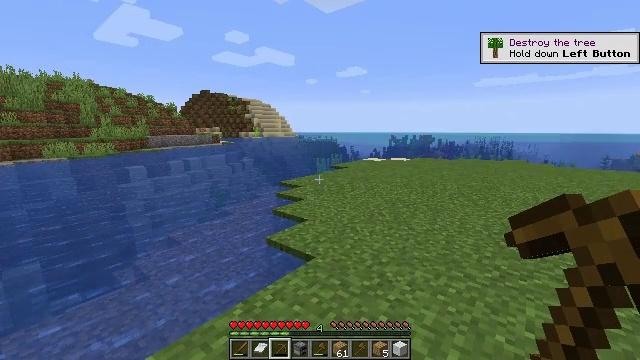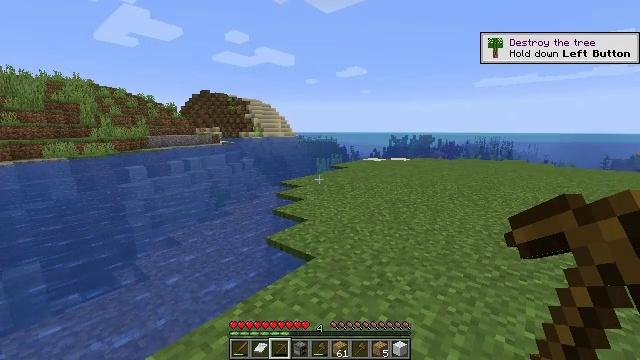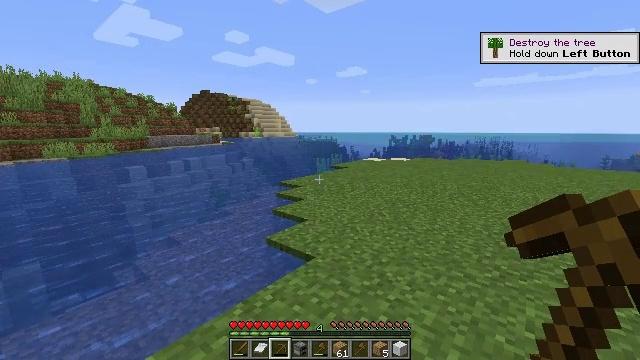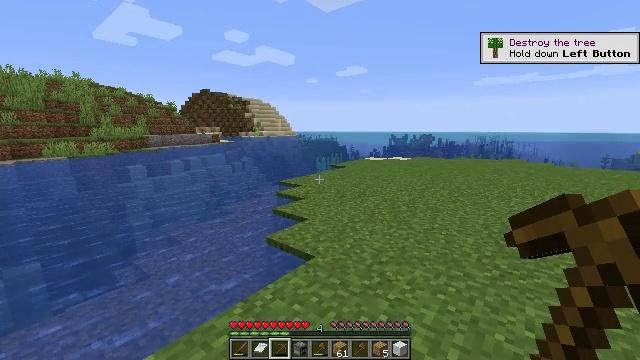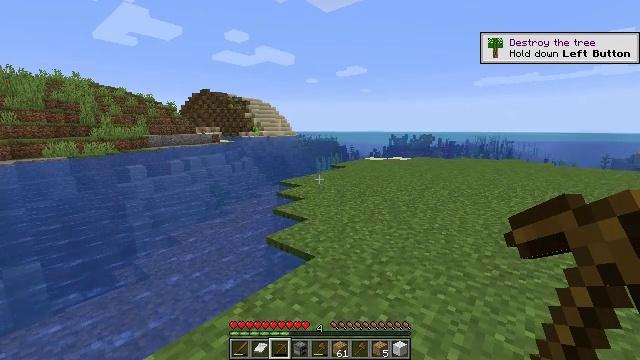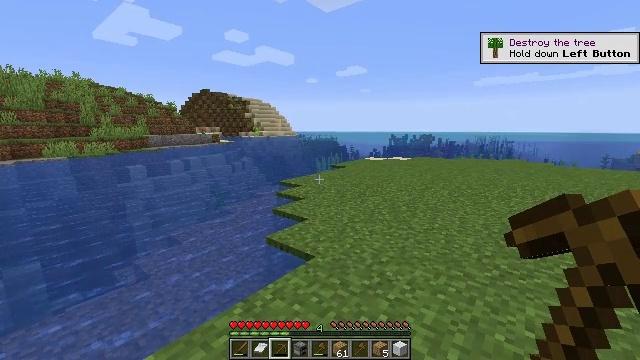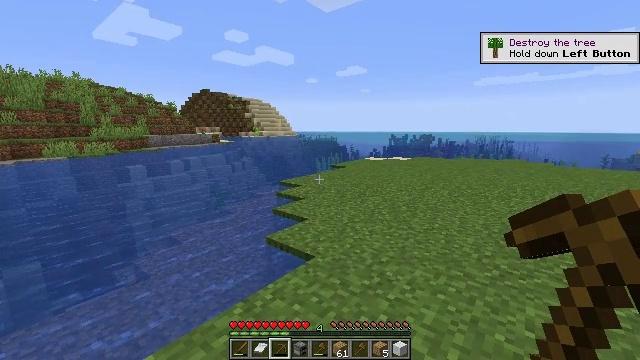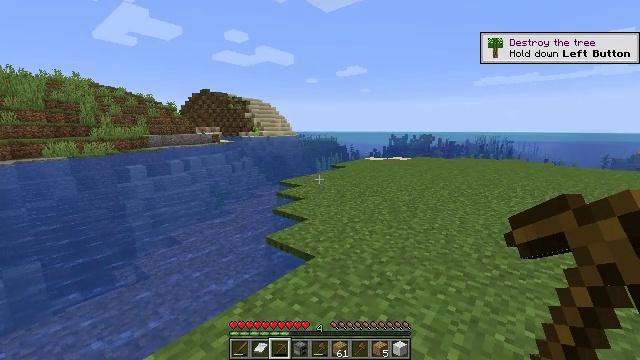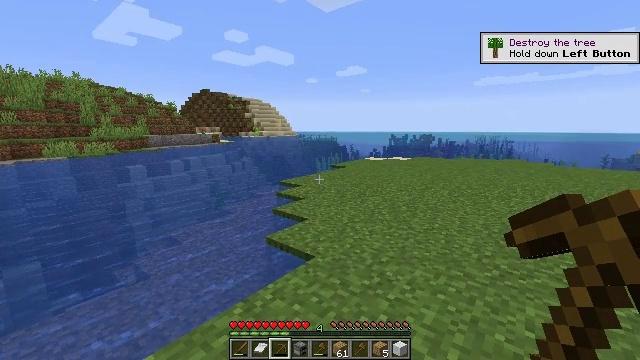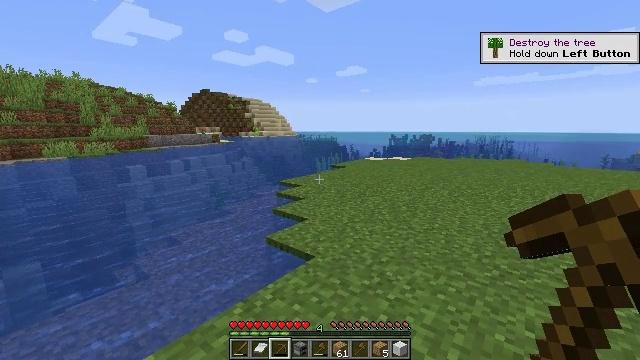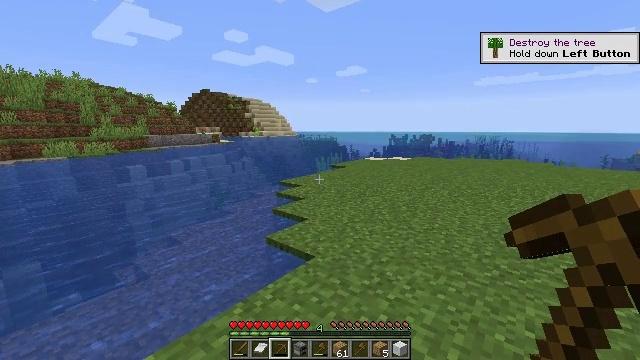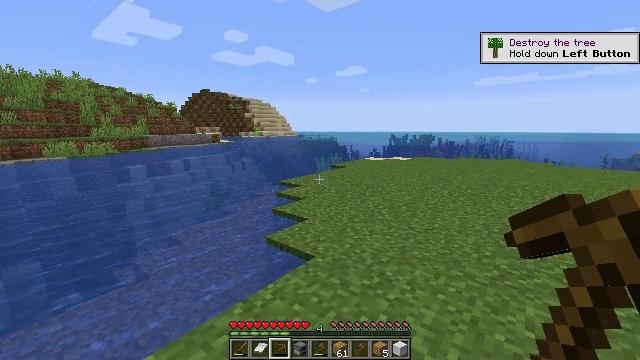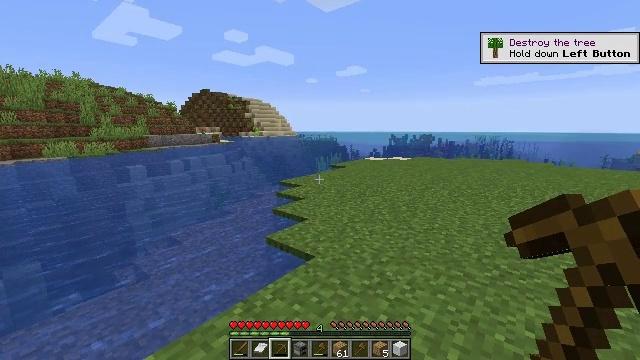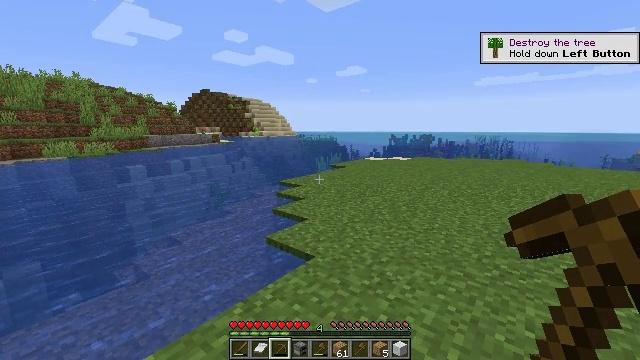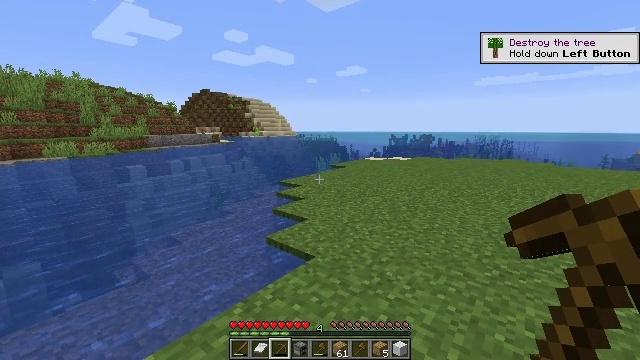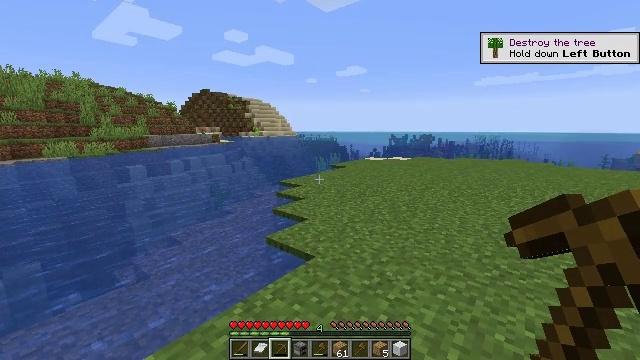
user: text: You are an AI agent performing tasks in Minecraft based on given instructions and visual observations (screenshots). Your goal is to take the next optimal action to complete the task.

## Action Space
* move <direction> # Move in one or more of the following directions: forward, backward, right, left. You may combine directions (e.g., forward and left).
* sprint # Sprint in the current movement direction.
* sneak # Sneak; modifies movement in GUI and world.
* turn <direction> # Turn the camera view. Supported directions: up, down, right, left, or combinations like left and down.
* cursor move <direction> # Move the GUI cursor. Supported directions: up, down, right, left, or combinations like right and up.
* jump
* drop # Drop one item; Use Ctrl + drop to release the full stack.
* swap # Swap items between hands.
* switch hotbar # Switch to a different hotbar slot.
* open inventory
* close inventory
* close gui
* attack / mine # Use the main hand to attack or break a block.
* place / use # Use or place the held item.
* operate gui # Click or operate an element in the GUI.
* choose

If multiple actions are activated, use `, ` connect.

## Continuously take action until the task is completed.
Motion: motion action
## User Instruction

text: Break the oxeye daisy to gather it.
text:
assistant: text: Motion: no_op
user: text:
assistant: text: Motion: no_op
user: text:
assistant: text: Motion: no_op
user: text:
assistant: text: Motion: no_op
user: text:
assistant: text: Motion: no_op
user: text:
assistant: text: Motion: no_op
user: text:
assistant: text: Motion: no_op
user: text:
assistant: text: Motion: no_op
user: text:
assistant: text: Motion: no_op
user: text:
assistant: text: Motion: no_op
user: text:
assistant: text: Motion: no_op
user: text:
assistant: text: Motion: no_op
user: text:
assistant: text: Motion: no_op
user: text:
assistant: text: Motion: no_op
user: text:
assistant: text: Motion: no_op
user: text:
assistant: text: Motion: no_op
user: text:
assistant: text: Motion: no_op
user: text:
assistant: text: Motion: no_op
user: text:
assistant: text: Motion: no_op
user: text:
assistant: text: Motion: no_op
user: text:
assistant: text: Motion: no_op
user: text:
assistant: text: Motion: no_op
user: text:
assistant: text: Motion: no_op
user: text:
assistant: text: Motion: turn right
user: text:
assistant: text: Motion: turn right
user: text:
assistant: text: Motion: turn right
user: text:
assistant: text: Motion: turn right
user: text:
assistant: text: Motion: turn right
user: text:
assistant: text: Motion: turn right
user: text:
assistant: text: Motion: turn right